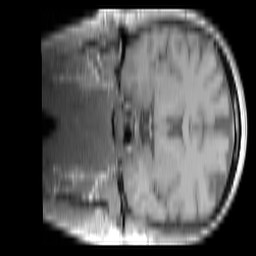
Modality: T1w
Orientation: coronal
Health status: ill
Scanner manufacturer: siemens
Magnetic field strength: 3 T
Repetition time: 0.4 s
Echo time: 0.00272 s